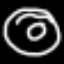
Label: donut